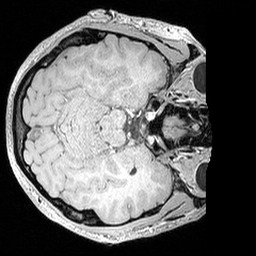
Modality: MP2RAGE
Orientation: axial
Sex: male
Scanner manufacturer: siemens
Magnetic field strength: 3 T
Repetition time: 5 s
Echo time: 0.00292 s